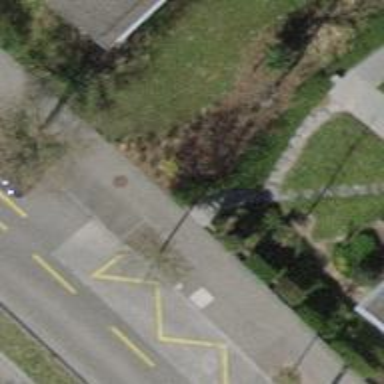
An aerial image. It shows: Avenue lined with trees.